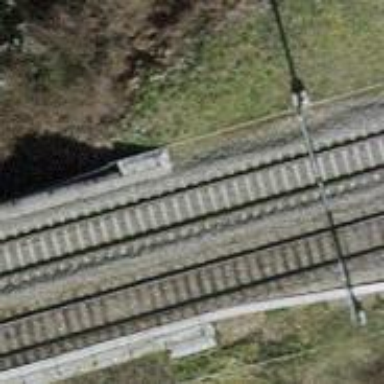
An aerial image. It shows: Single-track railway bridge with electrified contact line.